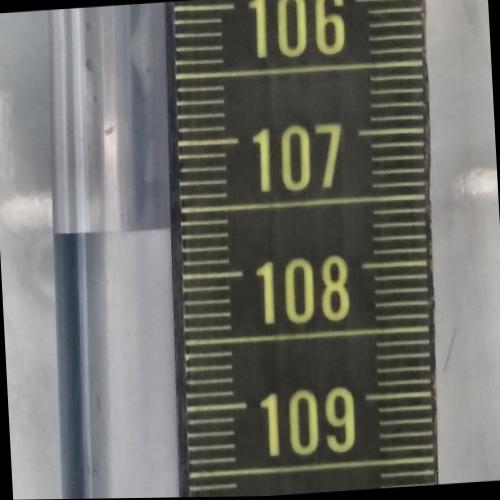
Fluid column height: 107.6 cm